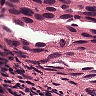
Metastatic tissue present: yes